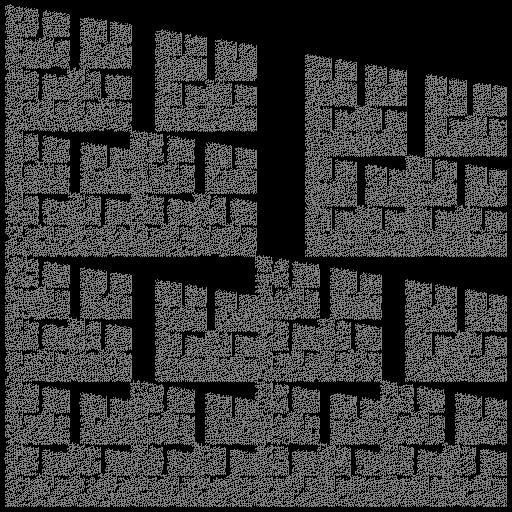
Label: castle